Field crop: maize
Growth stage: 2
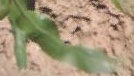
Species: maize